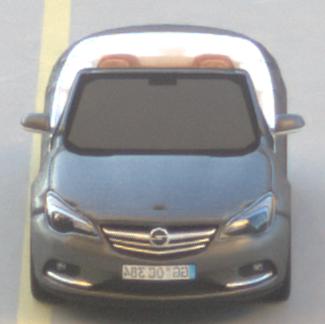
Make: Opel
Model: Cascada 1.4 Turbo
Detailed model: Cascada
Model produced from: 2013/03
Model produced until: 2015/01
Doors: 2
Color: gray
Road condition: dry road
Daytime: sunrise or sunset
Contrast: medium contrast